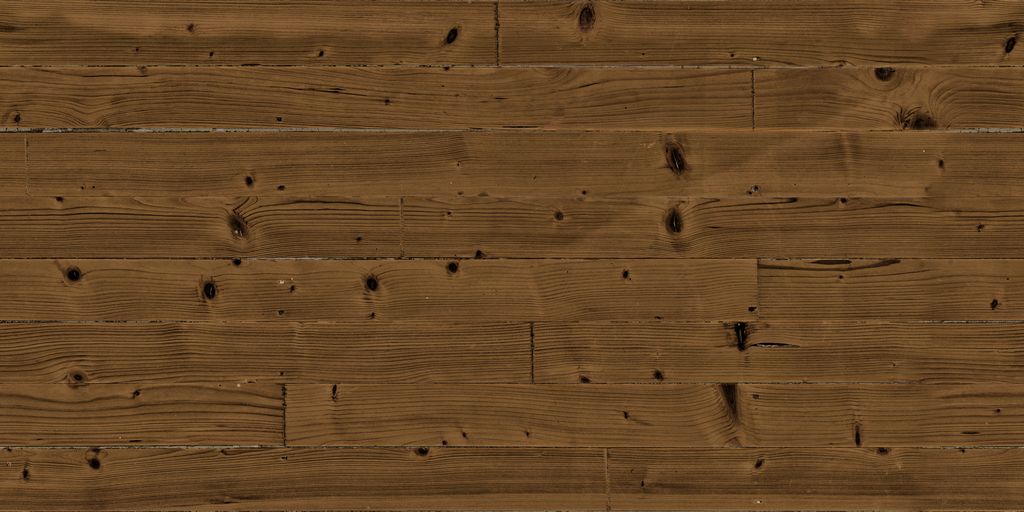
Texture map type: Color